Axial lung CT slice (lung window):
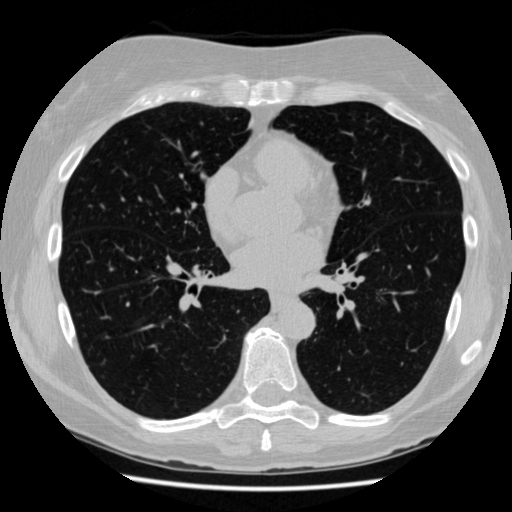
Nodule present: no